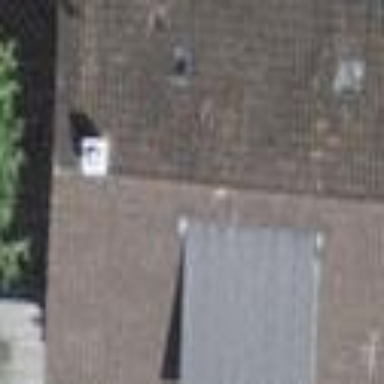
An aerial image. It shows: Gabled roof on residential building.